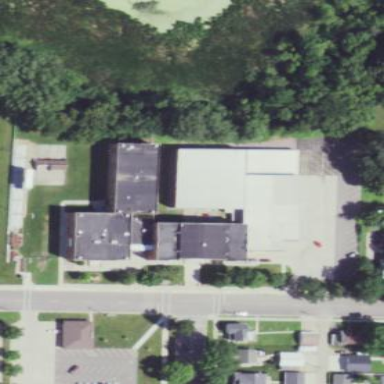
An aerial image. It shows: School building.